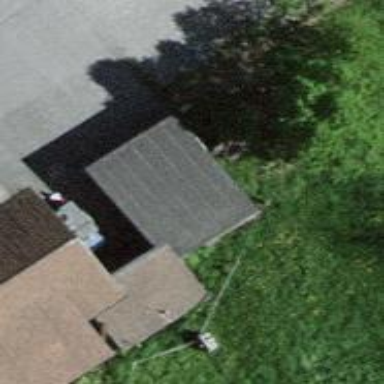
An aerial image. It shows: Garage.